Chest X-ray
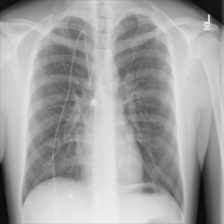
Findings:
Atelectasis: negative
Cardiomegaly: negative
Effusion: negative
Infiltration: negative
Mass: negative
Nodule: negative
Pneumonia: negative
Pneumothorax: negative
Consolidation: negative
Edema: negative
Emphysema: negative
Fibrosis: negative
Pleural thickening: negative
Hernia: negative